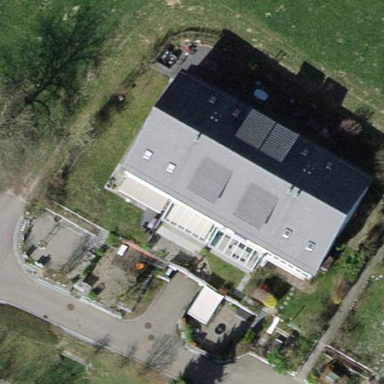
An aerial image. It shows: Terrace building.